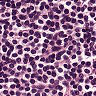
Metastatic tissue present: no